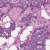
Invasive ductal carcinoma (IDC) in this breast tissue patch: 1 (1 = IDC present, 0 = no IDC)